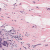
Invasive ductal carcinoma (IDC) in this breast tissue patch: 0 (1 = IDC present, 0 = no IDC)